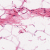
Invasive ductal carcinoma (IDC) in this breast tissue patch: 0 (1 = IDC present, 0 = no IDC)